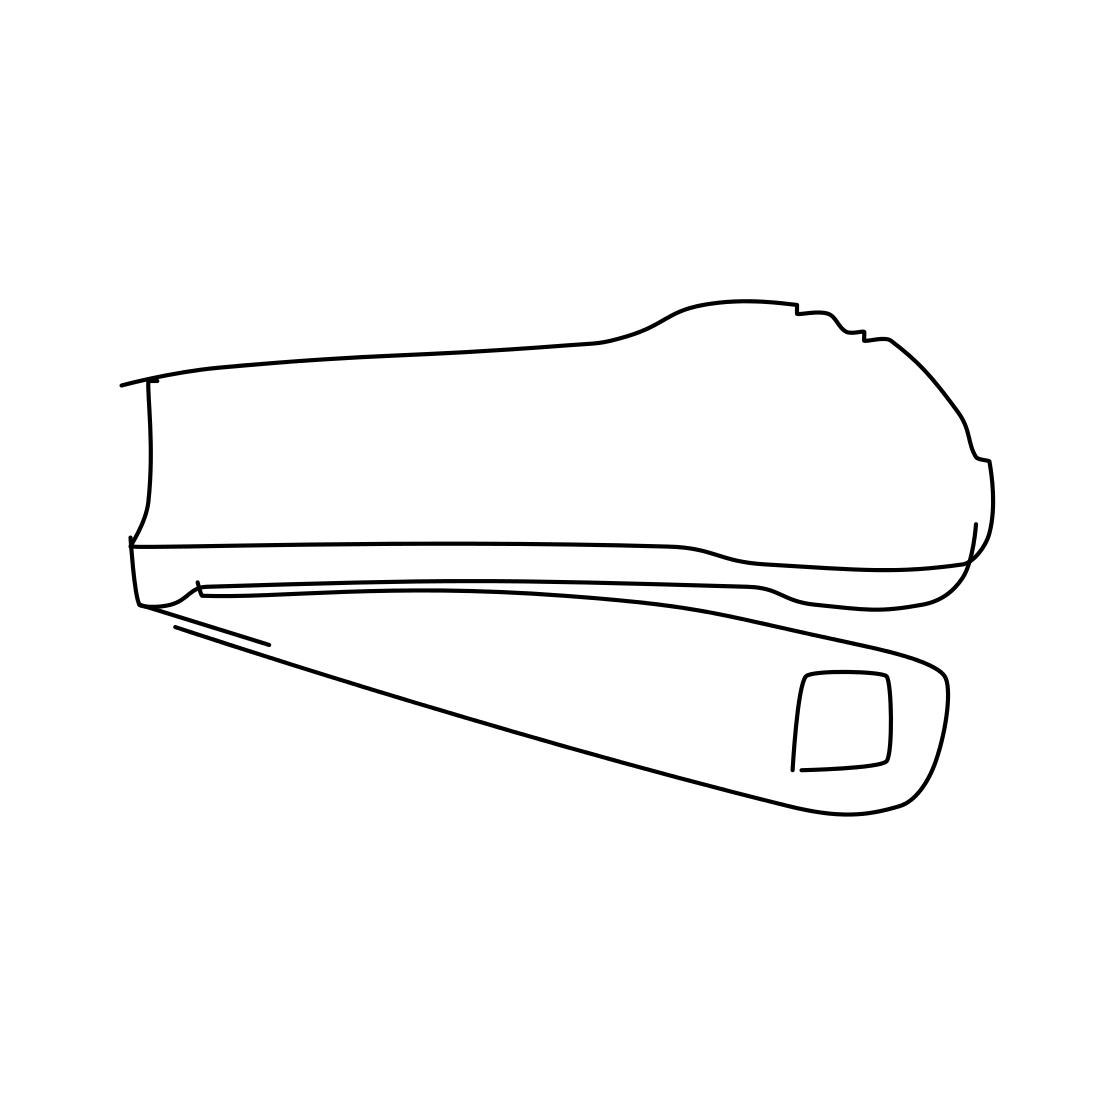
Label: stapler